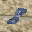
Label: 8